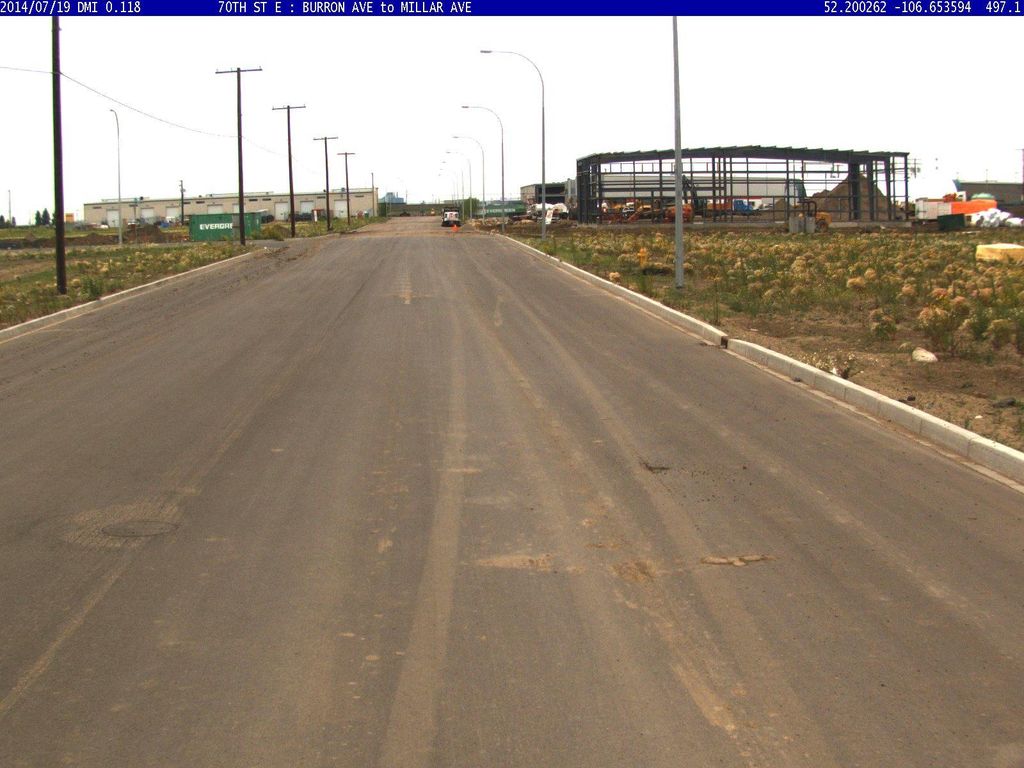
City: saskatoon